Question: I have a situation where i need to access different rows of result set via JDBC. I'm new to it.

As seen from picture i need shutoff_valve value as 43 in some variable in my java code. Similarly how to access other node_type values.
Thanks
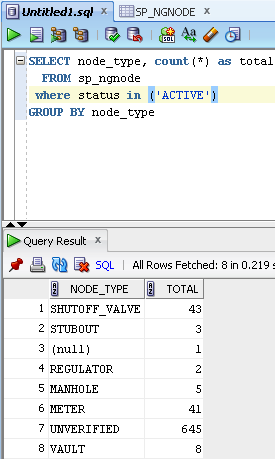
Answer: Something like this:
'''
ps = con.prepareStatement(yourSqlHere);
// optional parameters setting
ps.setXXX(1, val);
ResultSet rs = ps.executeQuery();
while (rs.next()) {
System.out.println(rs.getString("NODE_TYPE") + ": " + rs.getInt("TOTAL"));
}
'''
Actually, good introduction to low-level JDBC contained in JDK.